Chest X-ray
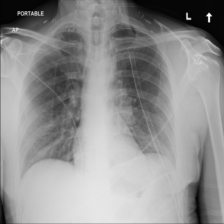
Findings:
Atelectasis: negative
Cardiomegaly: negative
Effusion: negative
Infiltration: negative
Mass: positive
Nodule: negative
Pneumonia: negative
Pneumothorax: negative
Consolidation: negative
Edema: negative
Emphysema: negative
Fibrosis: negative
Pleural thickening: negative
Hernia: negative